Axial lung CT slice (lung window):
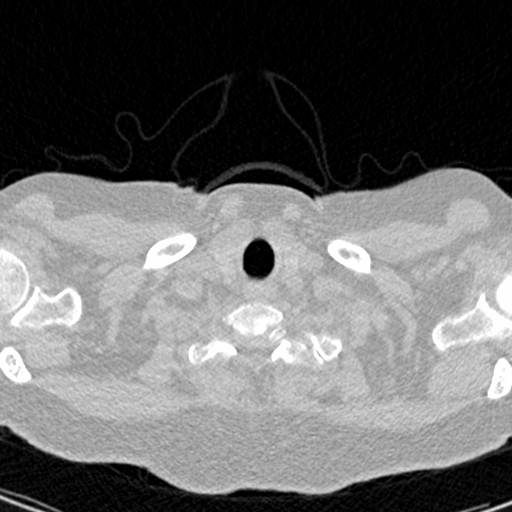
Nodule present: no